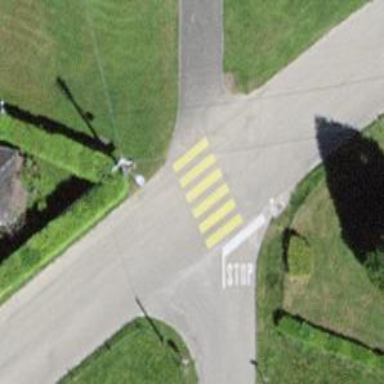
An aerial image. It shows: Marked crossing on the road.